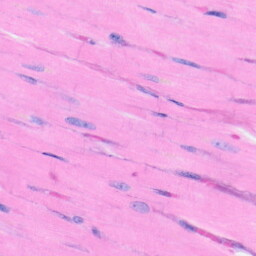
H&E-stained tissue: Heart